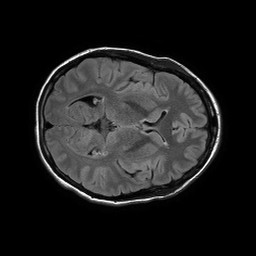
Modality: FLAIR
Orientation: axial
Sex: female
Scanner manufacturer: philips
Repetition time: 11 s
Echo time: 0.125 s